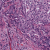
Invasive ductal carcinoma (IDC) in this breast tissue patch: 1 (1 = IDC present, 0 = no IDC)